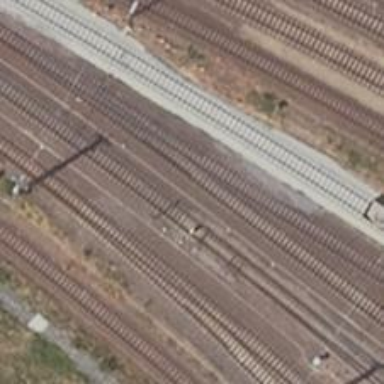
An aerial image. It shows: Railway switch.